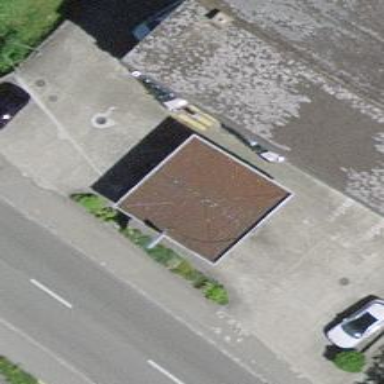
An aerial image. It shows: Fuel station.